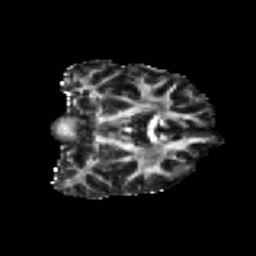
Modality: FA
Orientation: coronal
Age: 50
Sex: female
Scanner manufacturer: ge
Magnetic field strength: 3 T
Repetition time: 7.8 s
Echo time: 0.0606 s